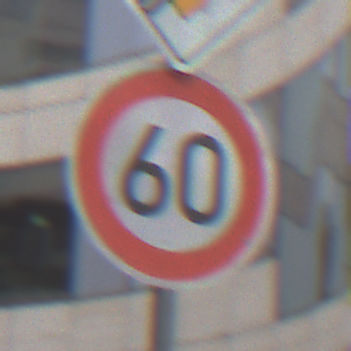
Verkehrszeichen: Geschwindigkeit60
Zusatzzeichen oben: EndeVorfahrtsstrasse
Umgebung: Outdoor, Urban
Tageszeit: Midday
Wetter: Overcast
Licht: Natural
Jahreszeit: NotSpecified
Kontrast: LowContrast